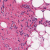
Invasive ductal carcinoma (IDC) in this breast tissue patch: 0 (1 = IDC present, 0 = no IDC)